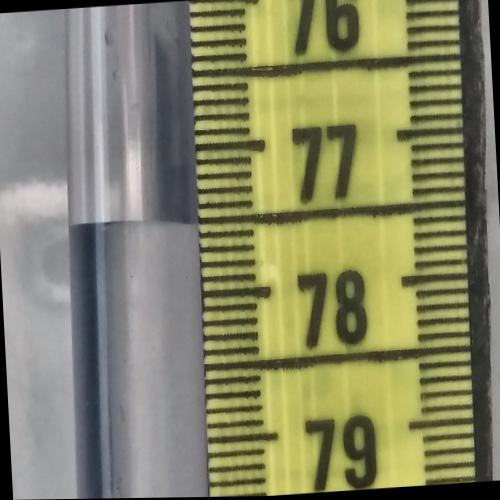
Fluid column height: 77.5 cm